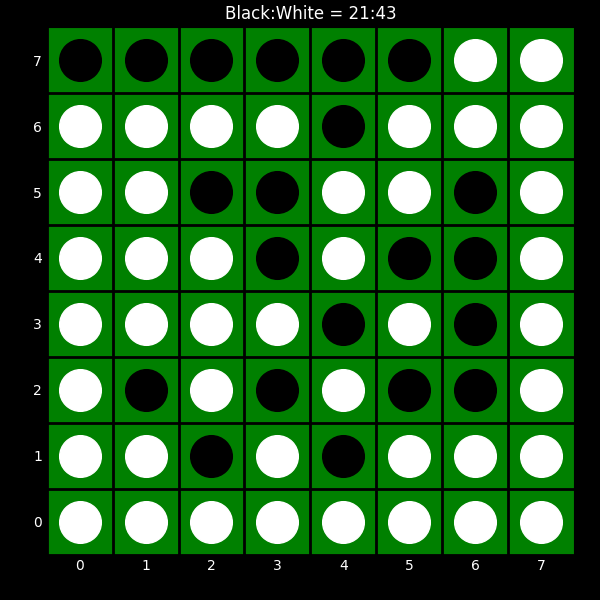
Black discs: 21
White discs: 43